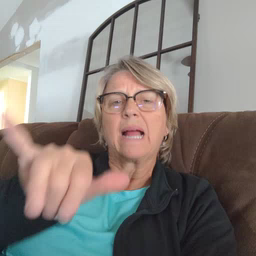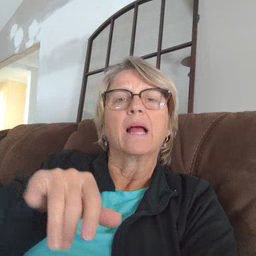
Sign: stay